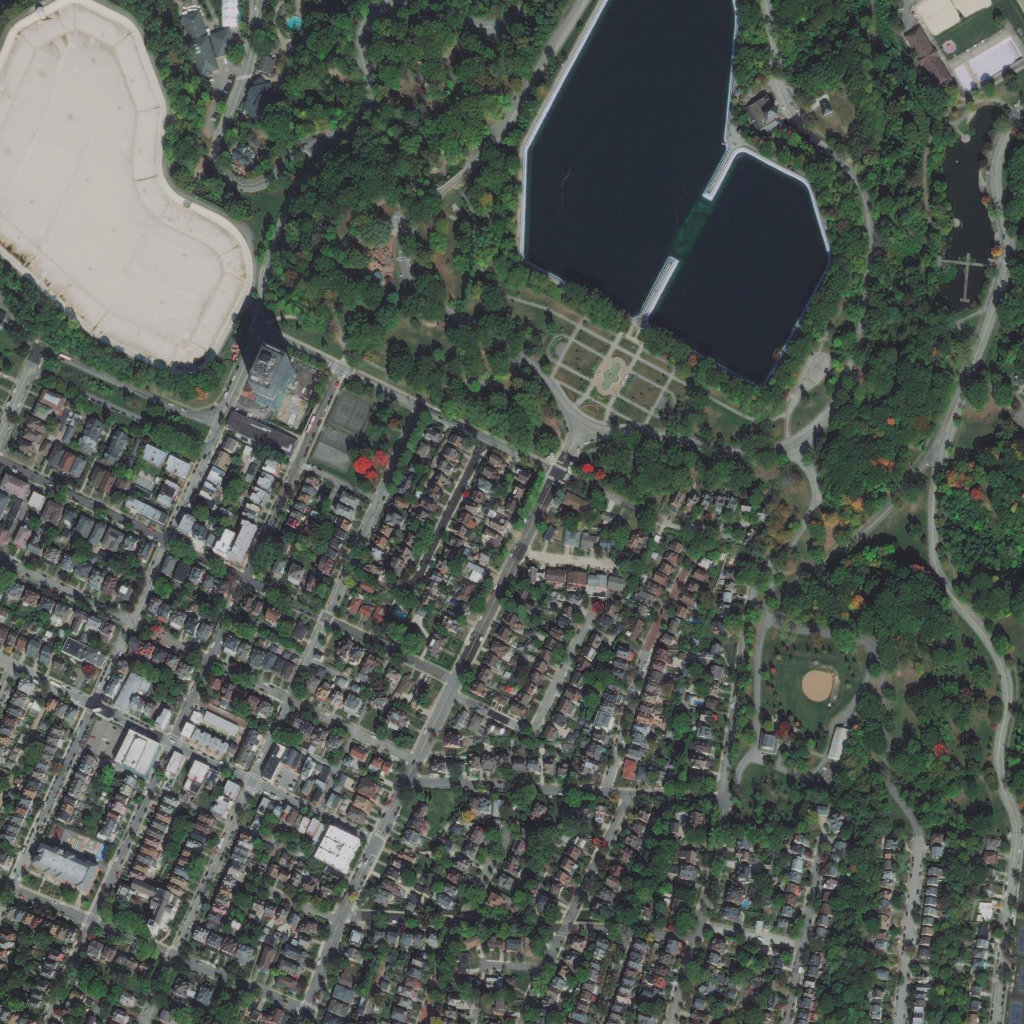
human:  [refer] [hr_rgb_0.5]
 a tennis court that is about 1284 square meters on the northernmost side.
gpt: <box>[[32, 37, 36, 42, 0]]</box>